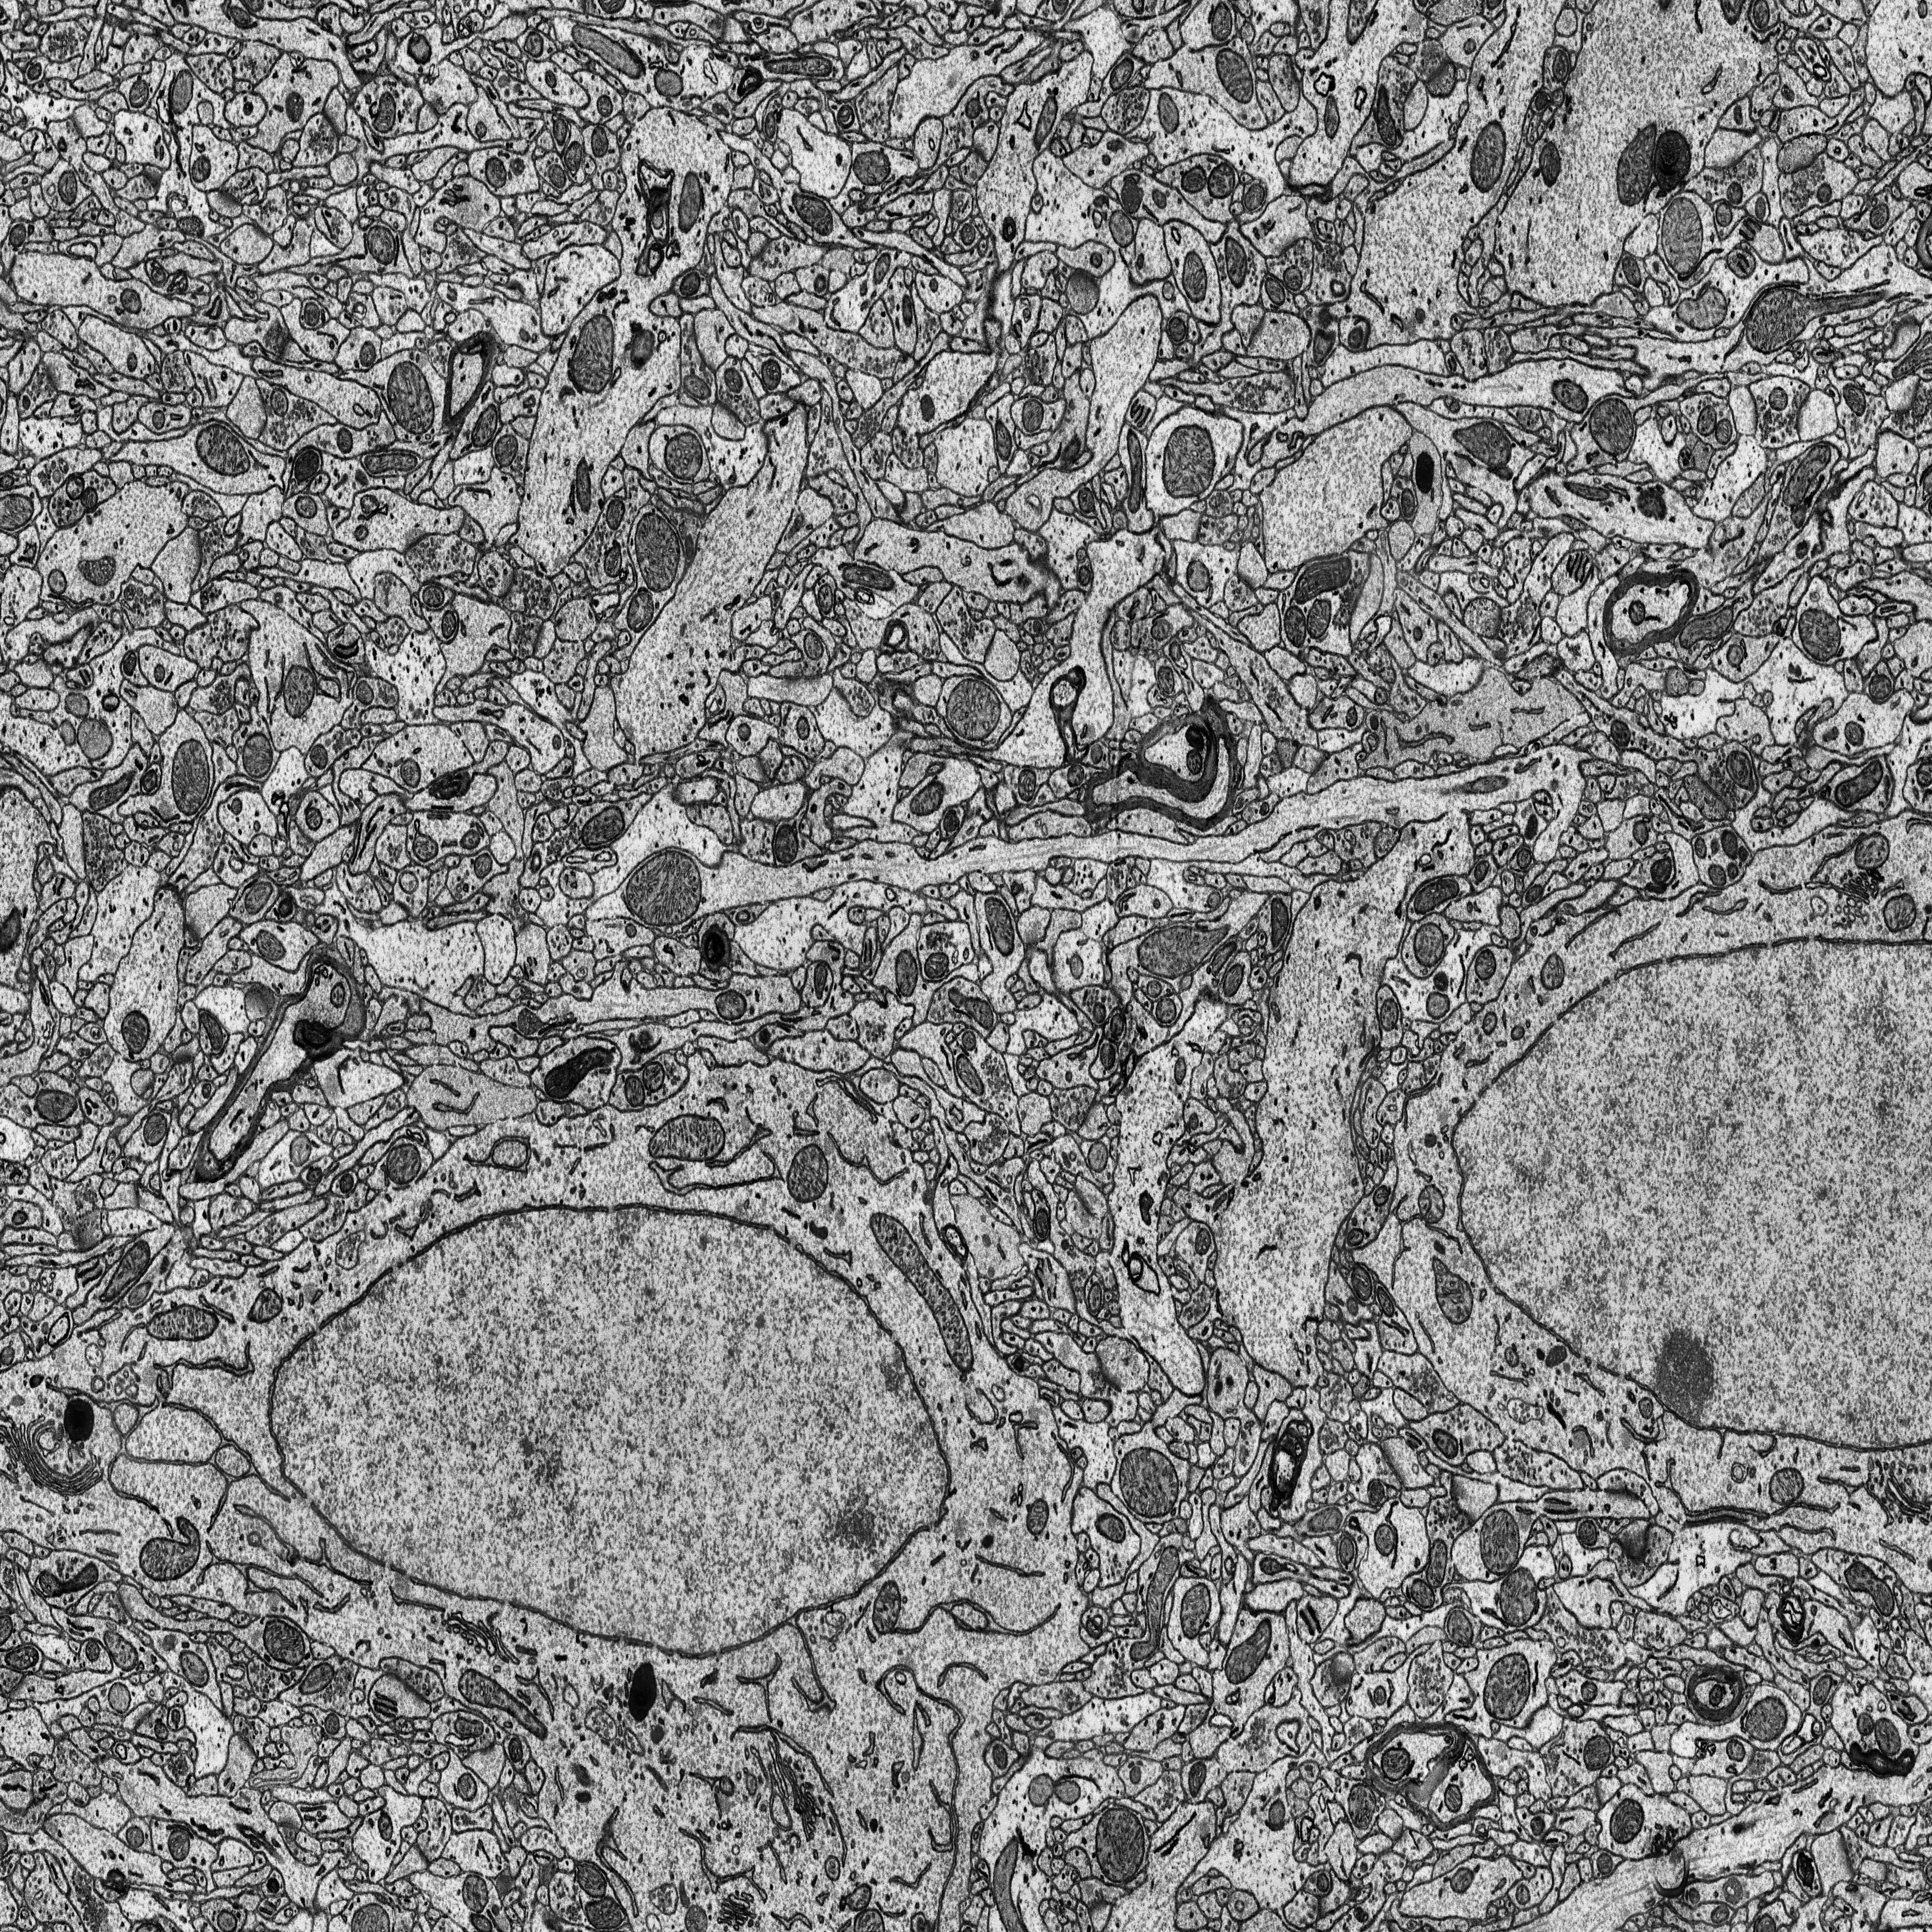
Electron microscopy slice of rat cortex tissue
Slice depth (z): 249
Mitochondria instances in slice: 379